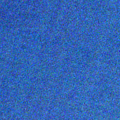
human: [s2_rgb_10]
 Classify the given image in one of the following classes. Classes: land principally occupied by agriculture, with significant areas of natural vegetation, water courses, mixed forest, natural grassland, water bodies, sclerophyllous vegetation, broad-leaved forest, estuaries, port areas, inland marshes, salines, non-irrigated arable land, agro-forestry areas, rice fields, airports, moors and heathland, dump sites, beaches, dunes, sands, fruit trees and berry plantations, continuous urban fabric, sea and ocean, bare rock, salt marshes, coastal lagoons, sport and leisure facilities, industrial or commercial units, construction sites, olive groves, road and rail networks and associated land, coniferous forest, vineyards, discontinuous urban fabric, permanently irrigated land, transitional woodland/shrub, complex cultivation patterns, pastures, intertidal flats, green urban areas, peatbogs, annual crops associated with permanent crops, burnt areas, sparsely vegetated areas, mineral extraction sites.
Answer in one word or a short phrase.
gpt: sea and ocean